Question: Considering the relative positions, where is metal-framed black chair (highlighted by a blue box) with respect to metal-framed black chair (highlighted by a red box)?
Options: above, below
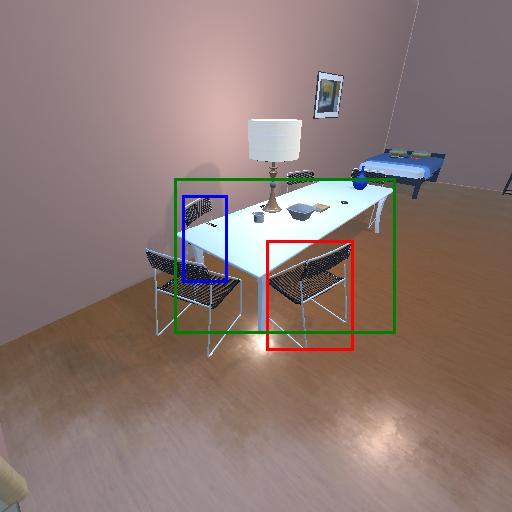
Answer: above